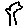
Label: tree